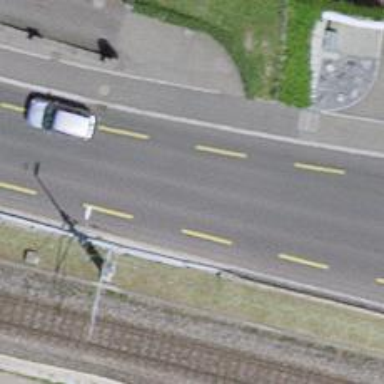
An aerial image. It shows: Primary highway with asphalt surface and designated cycle lane.